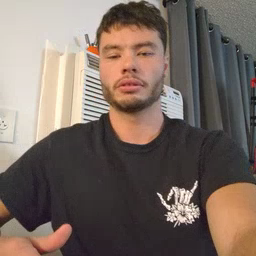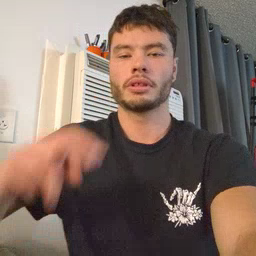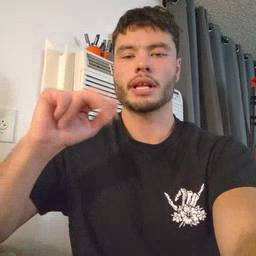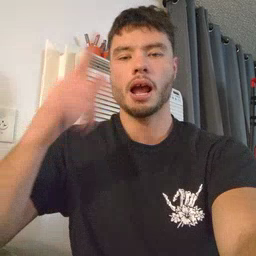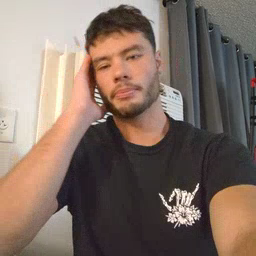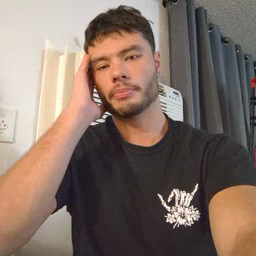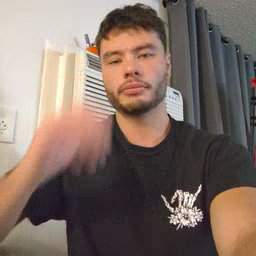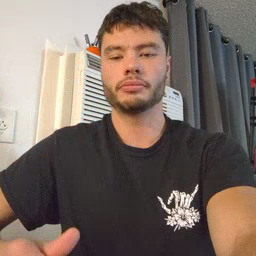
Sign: nap